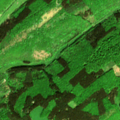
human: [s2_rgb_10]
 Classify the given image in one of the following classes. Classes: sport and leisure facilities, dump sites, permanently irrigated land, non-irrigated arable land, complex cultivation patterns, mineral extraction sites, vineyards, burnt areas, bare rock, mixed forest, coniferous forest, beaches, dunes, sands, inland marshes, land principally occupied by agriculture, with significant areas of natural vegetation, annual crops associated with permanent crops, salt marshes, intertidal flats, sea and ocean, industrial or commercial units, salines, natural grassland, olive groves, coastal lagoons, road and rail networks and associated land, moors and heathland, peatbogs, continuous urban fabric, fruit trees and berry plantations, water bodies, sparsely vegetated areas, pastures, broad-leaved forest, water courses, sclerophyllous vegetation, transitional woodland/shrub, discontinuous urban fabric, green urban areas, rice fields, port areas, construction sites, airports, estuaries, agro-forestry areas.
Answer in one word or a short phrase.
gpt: land principally occupied by agriculture, with significant areas of natural vegetation, mixed forest